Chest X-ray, AP view. Patient: 36 years old, sex F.
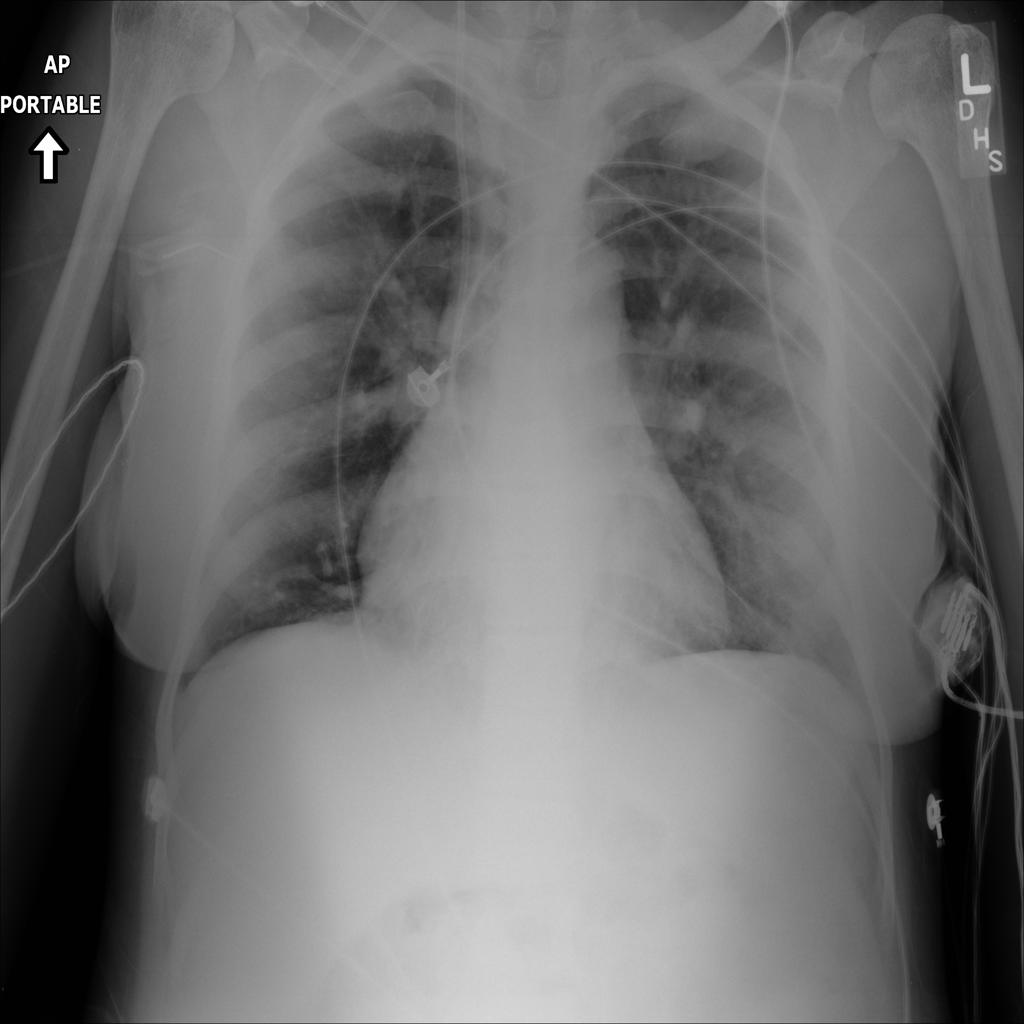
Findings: No Finding